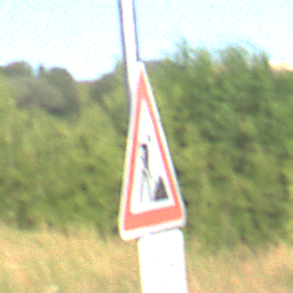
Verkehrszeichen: Arbeitsstelle
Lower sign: Entfernungsangaben1
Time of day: MorningAfternoon
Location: Outdoor (Nature)
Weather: Clear
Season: NotSpecified
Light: Natural